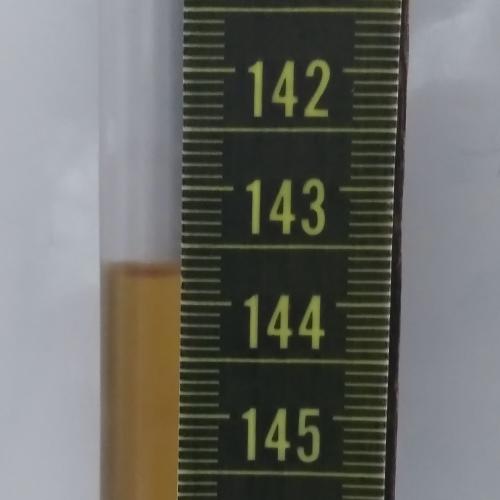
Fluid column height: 143.7 cm